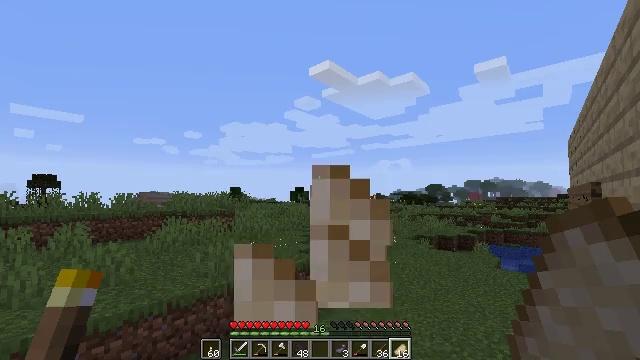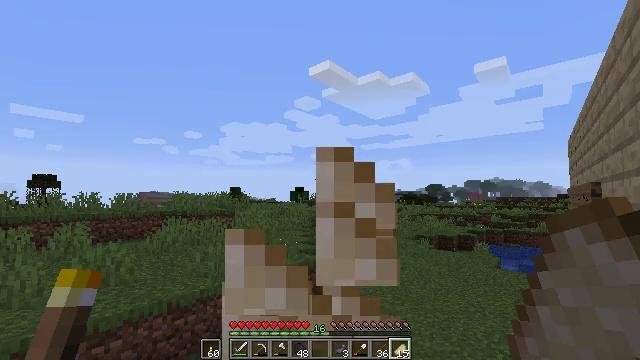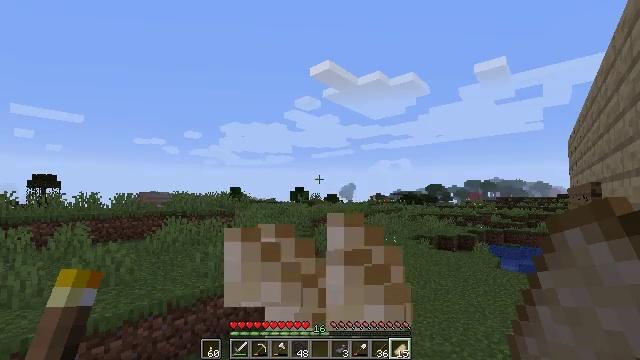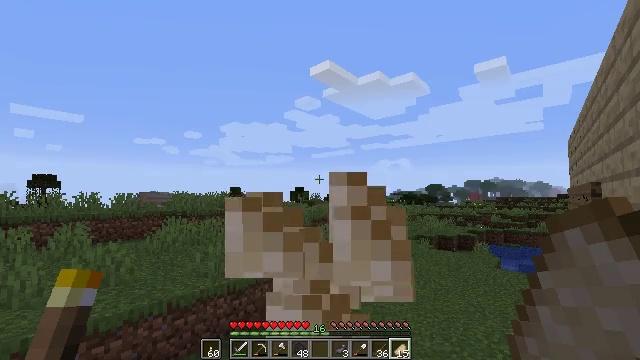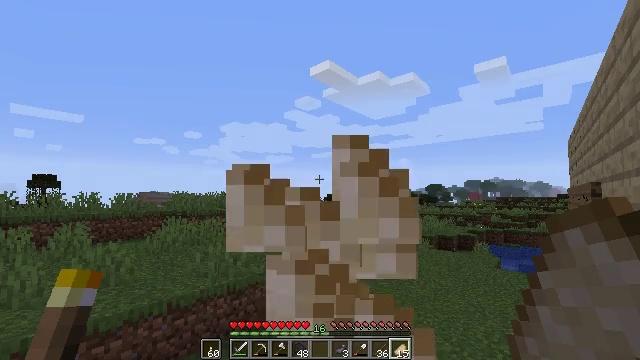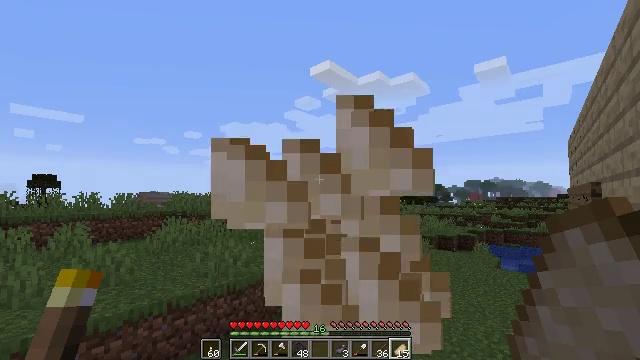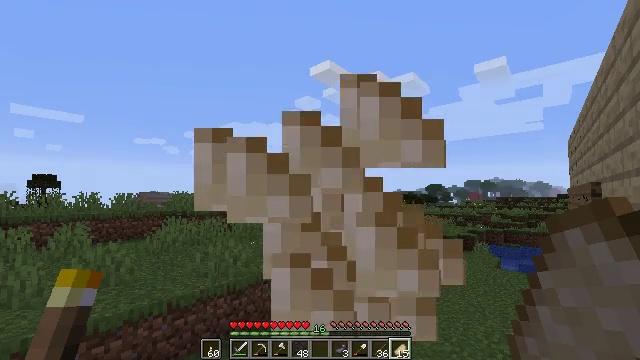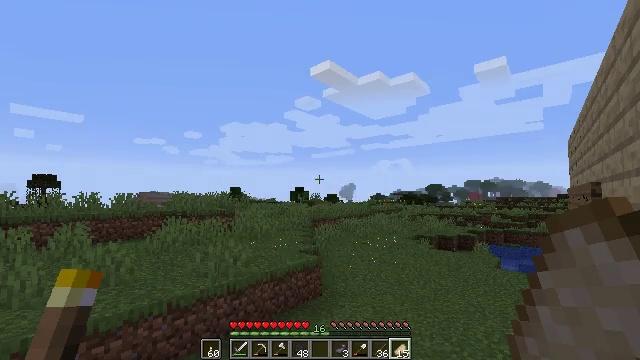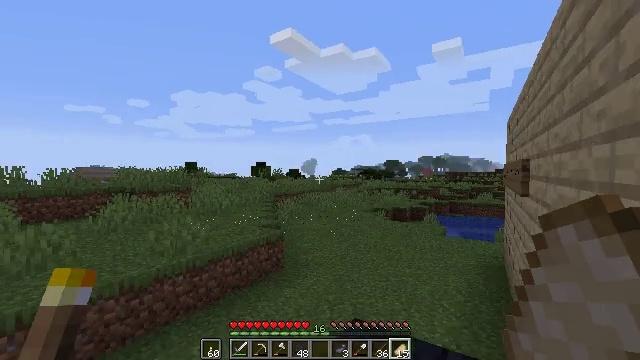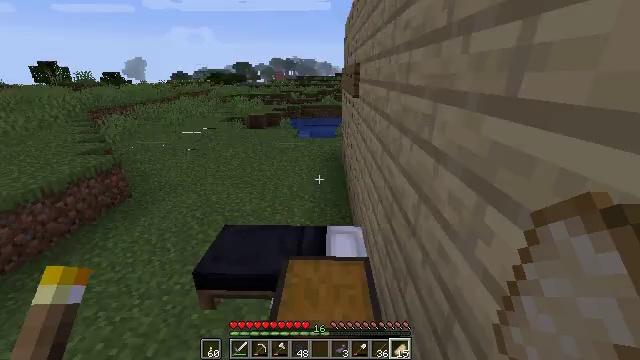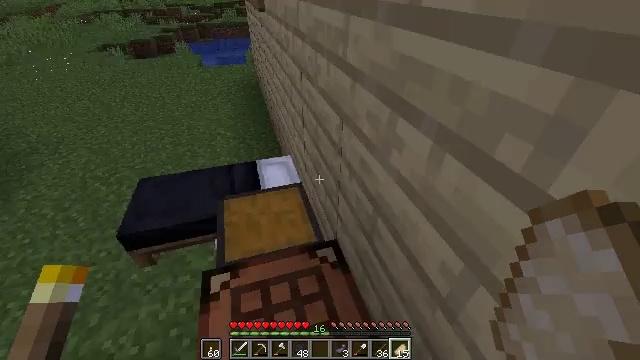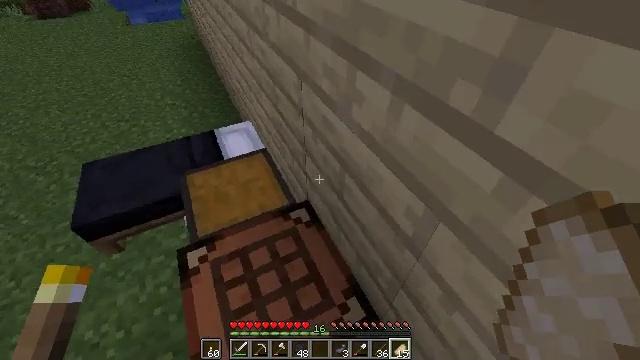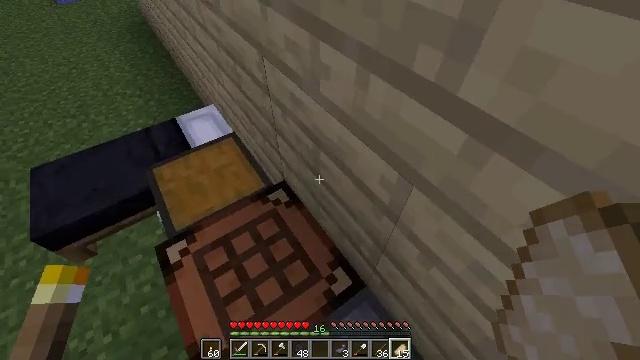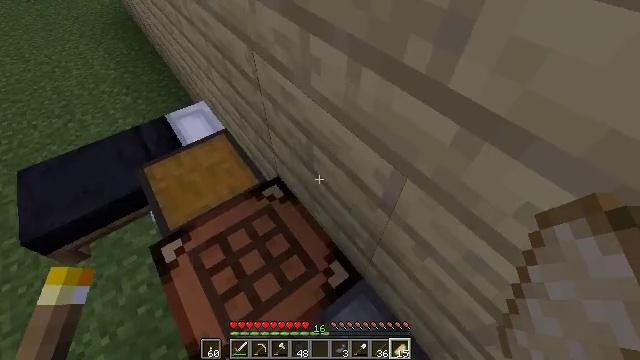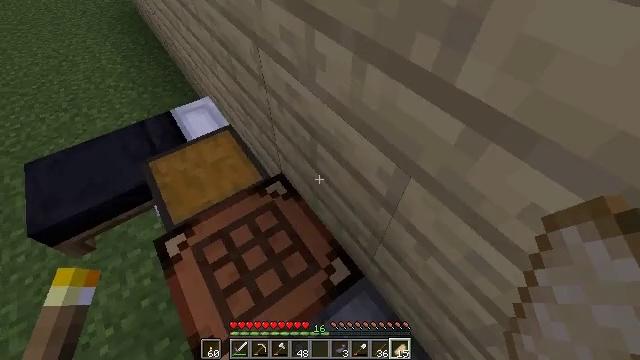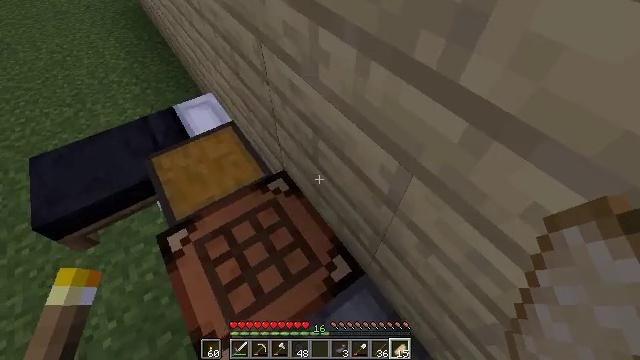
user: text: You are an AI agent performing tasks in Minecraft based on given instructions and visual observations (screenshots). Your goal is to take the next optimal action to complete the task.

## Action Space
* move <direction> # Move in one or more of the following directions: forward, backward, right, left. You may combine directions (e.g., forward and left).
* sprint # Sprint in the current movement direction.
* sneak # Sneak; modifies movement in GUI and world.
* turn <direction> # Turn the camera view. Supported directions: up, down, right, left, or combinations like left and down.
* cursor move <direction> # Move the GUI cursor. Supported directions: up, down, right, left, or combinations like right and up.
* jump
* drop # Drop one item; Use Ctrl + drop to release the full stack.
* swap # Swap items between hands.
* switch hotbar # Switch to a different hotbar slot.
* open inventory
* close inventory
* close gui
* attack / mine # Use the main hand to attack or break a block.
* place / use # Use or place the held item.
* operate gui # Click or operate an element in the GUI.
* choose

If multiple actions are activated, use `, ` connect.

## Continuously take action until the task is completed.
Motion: motion action
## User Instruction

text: Obtain a light gray bed by crafting.
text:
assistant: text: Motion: use / place
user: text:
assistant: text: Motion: use / place
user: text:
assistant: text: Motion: use / place
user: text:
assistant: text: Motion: use / place
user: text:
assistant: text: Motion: use / place
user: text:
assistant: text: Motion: use / place
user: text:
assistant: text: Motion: use / place
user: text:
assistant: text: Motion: turn right and down
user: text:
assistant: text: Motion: turn right and down
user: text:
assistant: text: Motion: turn right and down
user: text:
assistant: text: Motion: turn right and down
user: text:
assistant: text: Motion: turn right and down
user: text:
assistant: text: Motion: turn right and down
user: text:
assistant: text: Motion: turn left
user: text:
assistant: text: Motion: no_op
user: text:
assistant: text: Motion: turn left
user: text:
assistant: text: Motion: turn left
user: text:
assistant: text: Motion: turn left
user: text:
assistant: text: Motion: turn left
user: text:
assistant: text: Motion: turn left
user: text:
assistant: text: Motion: turn left
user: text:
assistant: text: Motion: turn left
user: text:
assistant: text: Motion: no_op
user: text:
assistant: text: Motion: no_op
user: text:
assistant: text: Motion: turn up
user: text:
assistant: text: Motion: no_op
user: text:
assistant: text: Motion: use / place
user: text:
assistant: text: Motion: use / place
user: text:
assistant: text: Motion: use / place
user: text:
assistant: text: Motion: no_op